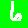
Digit: 6